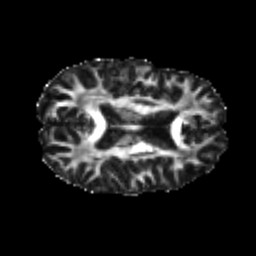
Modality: FA
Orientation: axial
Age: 25
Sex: male
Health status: healthy
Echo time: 0.074 s